Pattern: Kaleidoscope
Description: Replicate the effect of a kaleidoscope on an image by creating symmetrical, repeating patterns randomly.
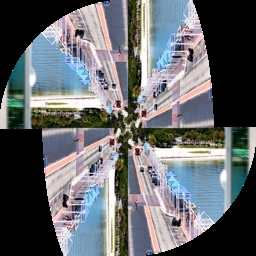
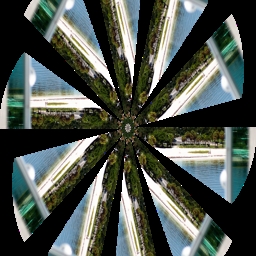
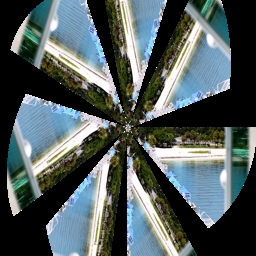
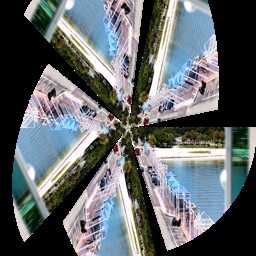